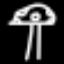
Label: mushroom